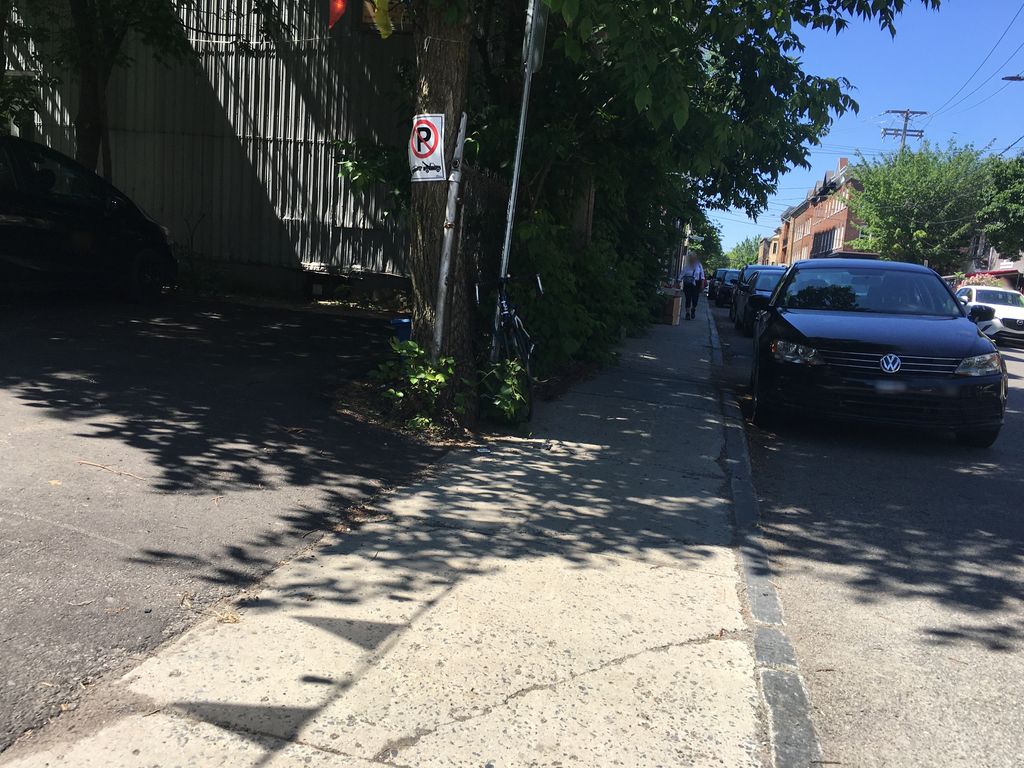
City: quebec_city